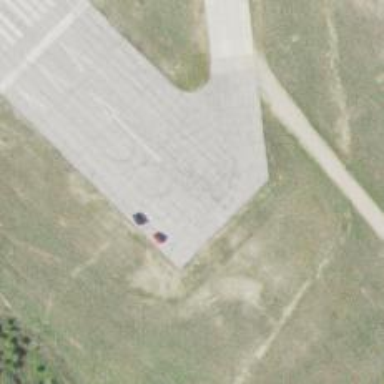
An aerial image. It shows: Asphalt runway at the airport.